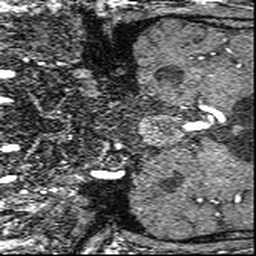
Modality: angio
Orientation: coronal
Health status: ill
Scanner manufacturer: siemens
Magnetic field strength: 3 T
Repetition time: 0.022 s
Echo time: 0.00395 s